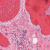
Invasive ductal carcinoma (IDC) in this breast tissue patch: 0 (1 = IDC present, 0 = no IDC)